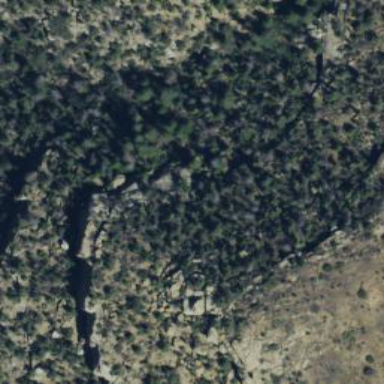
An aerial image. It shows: Cliff in nature.